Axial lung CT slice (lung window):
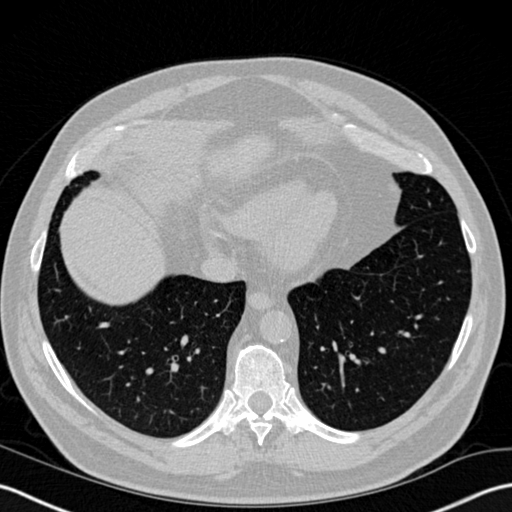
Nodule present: no